Question: I am creating a Cocoa application wherein one view will contain the "hex dump" of the currently loaded document. Up until this point, I have been using a bog-standard (and very unappealing) 'NSTextField', but I am now looking for something more powerful.
I am a great fan of <URL> and would love to replicate its main "hex dump" view. How would I go about doing this?
I'm not necessarily after the eye-candy, but the ability to select a range of bytes without also selecting the offset or text columns. I am a loss as to where I would even begin to implement this effectively. Surely this is not drawn upon a blank canvas?

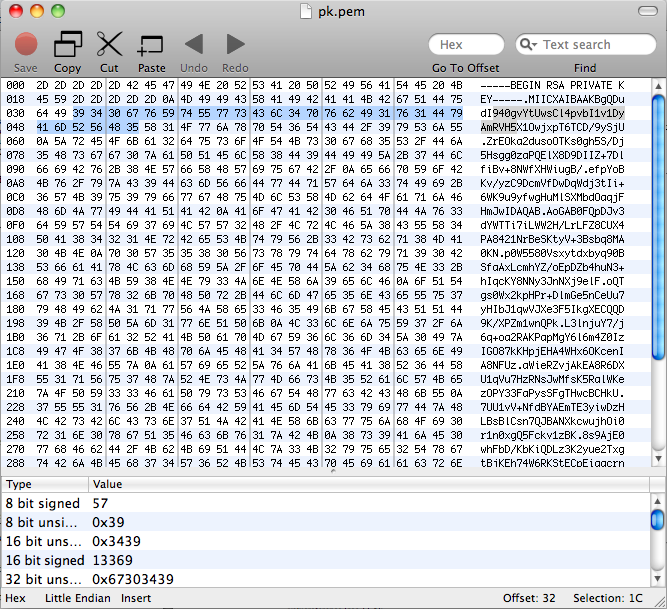
Answer: To get started and see how things basically work:
1. Subclass NSView.
2. Add an instance variable to hold your NSData.
3. Override drawRect: Iterate your NSData Use methods from NSString drawing AppKit additions to draw the bytes.
This approach will be slow for a large amount of data, but will give you a good handle on implementing a NSView subclass. After that, you'll want to improve the drawing performance by implementing something better than repeated calls to draw strings one at a time. You'll also want to implement overrides of methods like mouseDown: and keyDown: to handle input from the user to allow things like selecting a range of bytes.
That should get you started, once you have that going, I'd suggest asking follow up questions.